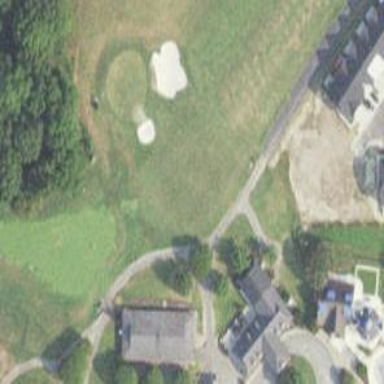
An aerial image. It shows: Golf cartpath that is also road path.